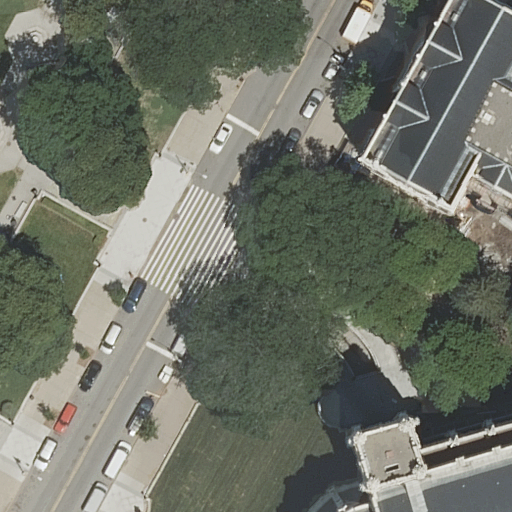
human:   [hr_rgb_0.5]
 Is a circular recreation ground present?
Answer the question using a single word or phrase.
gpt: no

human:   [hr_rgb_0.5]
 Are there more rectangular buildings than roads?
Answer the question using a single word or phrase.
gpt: no

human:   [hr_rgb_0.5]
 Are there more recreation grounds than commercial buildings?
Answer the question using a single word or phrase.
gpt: yes

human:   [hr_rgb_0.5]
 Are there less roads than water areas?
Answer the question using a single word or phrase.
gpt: no

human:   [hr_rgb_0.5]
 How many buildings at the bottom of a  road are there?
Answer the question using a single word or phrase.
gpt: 0

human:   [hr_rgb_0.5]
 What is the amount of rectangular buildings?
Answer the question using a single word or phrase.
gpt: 0

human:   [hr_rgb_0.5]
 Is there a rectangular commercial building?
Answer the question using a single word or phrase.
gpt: no

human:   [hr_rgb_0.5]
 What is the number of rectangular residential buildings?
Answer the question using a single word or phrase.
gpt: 0

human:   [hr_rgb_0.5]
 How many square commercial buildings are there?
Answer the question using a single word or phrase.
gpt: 0

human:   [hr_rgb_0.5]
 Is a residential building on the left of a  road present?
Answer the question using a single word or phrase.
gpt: no

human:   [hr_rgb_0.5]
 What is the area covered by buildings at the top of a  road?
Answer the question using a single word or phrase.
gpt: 0m2

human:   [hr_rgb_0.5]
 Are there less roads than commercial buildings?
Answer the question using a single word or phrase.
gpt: no

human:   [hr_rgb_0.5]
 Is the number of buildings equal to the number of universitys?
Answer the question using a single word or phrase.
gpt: yes

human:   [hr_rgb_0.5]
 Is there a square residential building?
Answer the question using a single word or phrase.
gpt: no

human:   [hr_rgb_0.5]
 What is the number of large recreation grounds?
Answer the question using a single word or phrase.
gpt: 4

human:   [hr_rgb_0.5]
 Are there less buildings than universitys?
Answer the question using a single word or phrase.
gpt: no

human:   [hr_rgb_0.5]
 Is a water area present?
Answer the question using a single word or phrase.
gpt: no

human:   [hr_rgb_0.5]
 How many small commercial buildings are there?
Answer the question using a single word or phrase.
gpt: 0

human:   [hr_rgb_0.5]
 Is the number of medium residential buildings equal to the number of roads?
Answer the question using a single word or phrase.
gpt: no

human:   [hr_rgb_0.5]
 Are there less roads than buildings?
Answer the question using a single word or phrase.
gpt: no

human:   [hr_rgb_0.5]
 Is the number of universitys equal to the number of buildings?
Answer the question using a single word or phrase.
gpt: yes

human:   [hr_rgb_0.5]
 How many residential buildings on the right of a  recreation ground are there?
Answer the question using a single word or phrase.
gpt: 1

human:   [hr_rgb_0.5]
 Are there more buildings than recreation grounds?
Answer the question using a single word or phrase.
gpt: no

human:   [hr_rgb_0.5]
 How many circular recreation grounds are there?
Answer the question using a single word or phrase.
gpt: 0

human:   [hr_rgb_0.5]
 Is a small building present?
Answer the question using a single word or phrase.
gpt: no

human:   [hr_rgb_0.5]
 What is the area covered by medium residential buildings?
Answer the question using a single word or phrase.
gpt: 0m2

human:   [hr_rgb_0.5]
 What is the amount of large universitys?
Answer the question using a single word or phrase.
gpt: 0

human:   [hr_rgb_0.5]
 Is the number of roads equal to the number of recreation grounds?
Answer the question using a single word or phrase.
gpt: no

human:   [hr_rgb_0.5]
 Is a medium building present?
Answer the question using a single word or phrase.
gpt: no

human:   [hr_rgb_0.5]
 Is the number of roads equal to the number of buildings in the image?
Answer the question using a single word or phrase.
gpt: no

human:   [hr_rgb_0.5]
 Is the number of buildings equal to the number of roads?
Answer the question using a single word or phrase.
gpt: no

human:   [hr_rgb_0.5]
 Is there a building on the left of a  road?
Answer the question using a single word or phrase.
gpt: no

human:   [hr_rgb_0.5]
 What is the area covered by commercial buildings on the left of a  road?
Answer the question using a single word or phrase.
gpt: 0m2

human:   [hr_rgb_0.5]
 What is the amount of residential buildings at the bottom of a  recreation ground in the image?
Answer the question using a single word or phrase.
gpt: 1

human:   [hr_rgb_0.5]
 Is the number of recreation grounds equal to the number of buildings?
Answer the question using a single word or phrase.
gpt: no

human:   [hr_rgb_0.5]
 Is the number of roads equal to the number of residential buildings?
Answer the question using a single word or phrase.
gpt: no